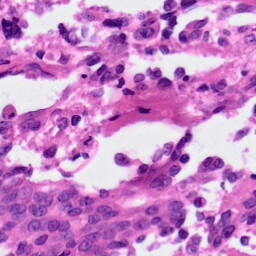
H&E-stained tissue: Ovarian